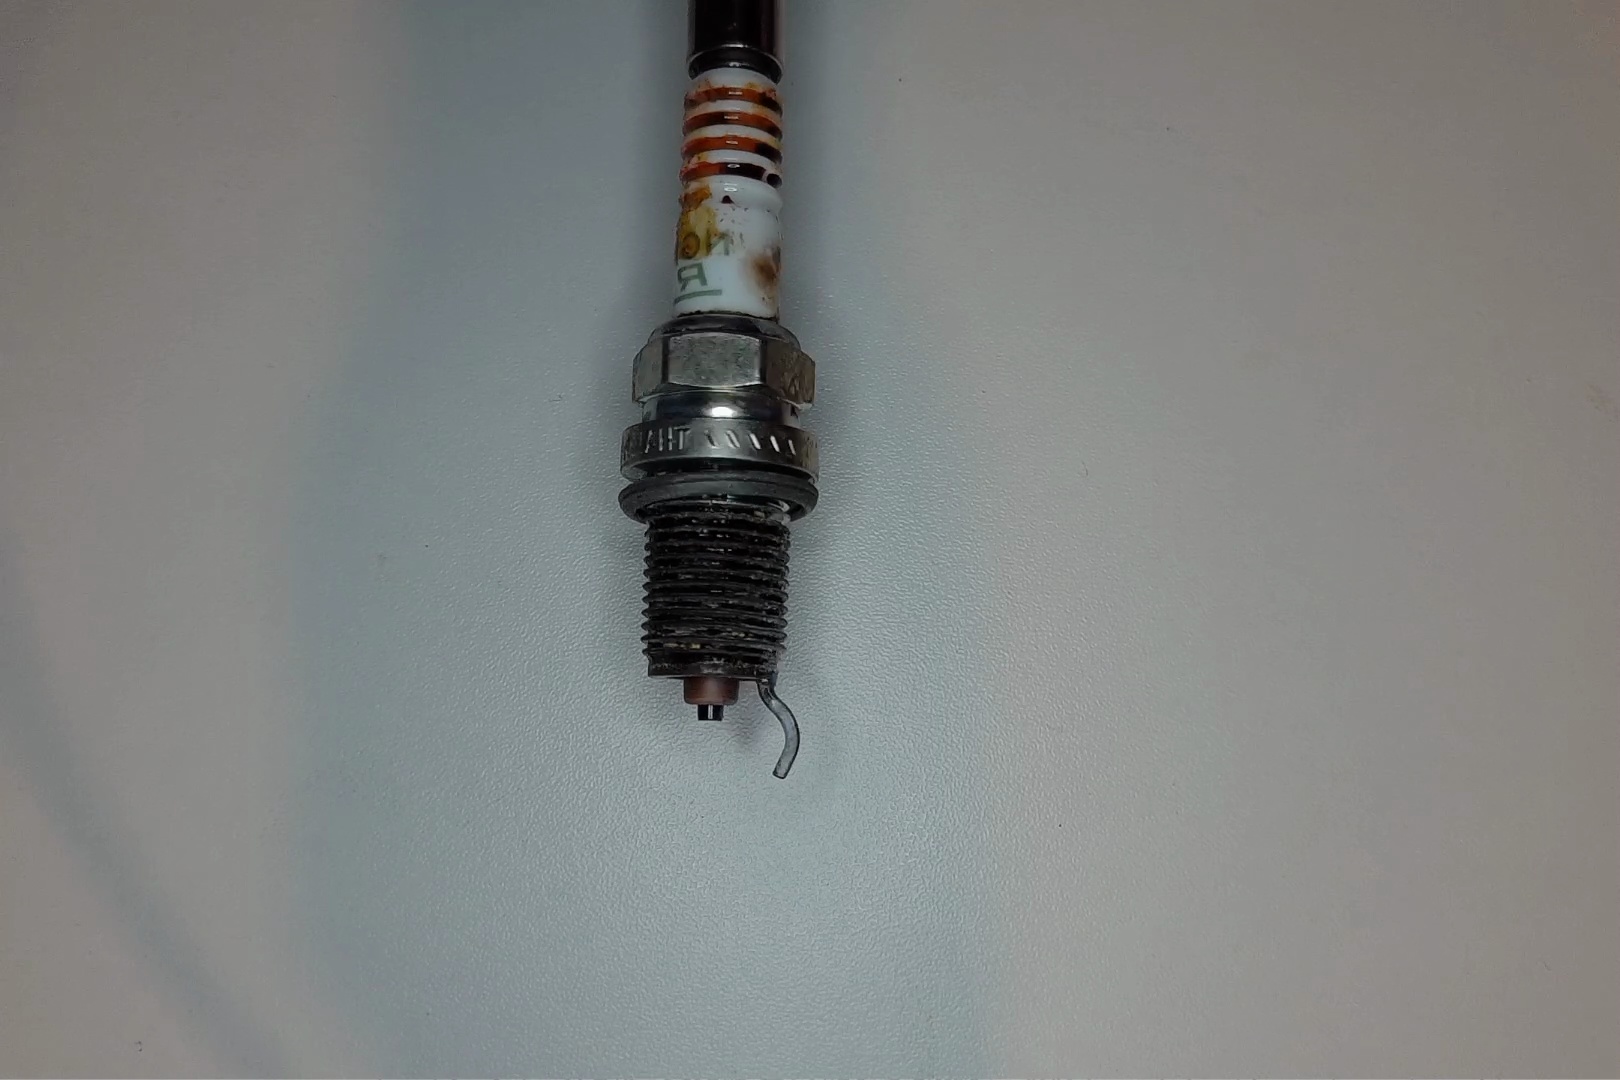
Label: anomaly